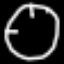
Label: clock